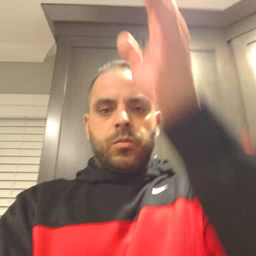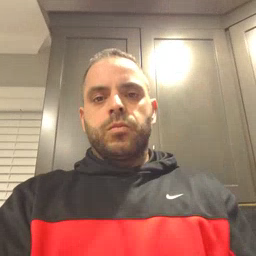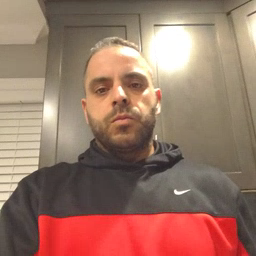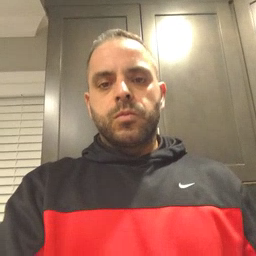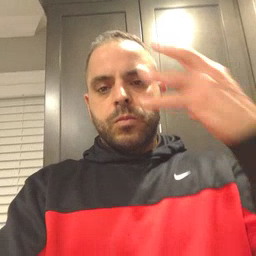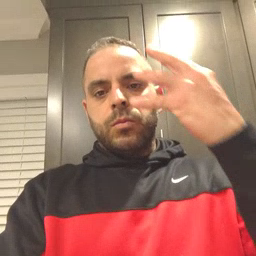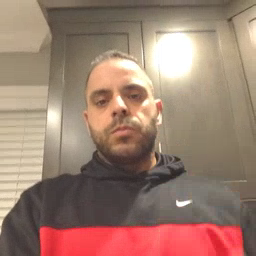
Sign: shower